Aerial crown-view tile of a tropical tree (Barro Colorado Island, Panama), acquired 20241014:
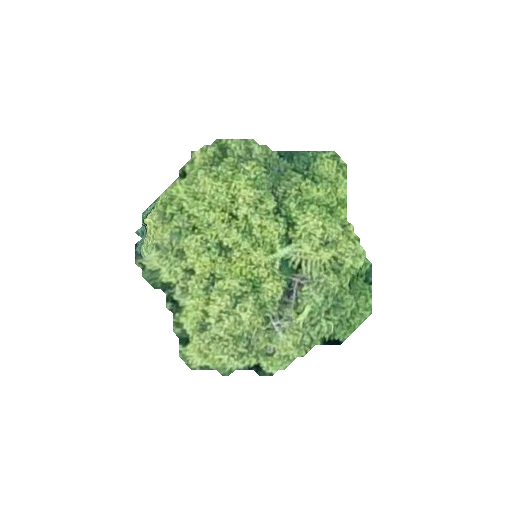
Species: Guatteria lucens
GBIF accepted scientific name: Guatteria lucens
Crown area: 64.218 m²